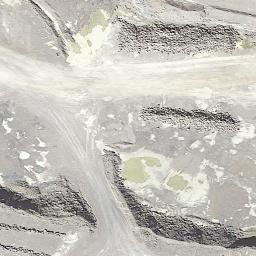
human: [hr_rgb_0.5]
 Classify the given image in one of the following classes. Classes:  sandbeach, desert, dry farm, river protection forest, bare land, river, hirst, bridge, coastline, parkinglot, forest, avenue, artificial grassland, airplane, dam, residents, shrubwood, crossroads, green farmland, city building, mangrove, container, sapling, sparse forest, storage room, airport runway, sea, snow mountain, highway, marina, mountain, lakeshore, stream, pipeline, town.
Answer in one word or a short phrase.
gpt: bare land